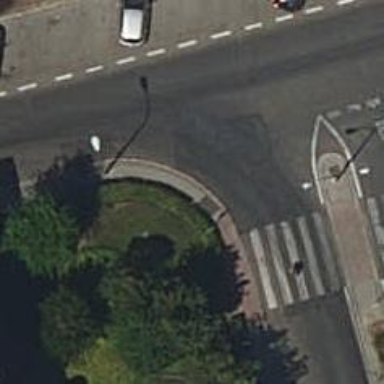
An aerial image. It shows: Bollard.